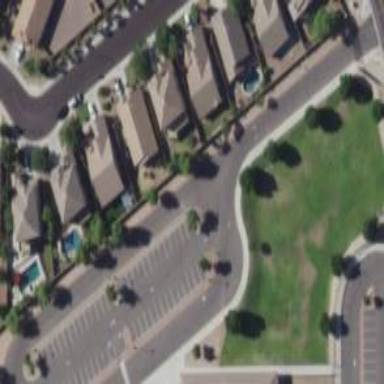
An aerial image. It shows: Asphalt parking lot.